Interaction volume radius: 5 \u00c5
Interaction volume height: 15 \u00c5
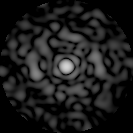
Disorder parameter: 0.8705